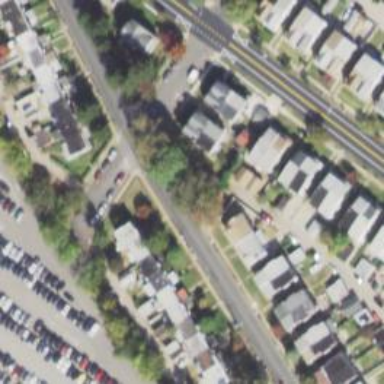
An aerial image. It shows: Alleyway designated as service road.